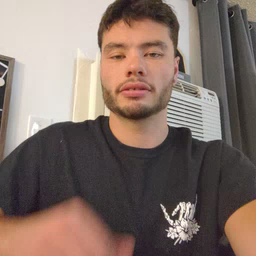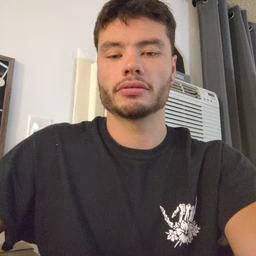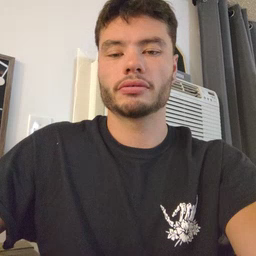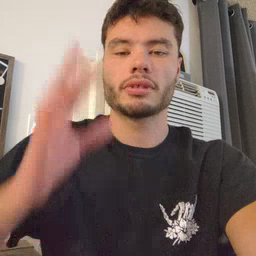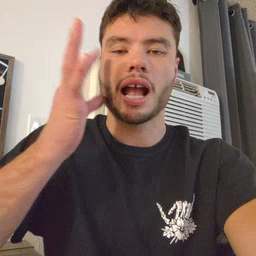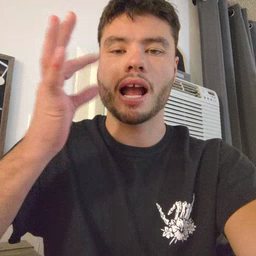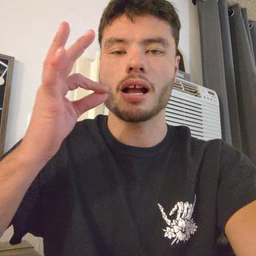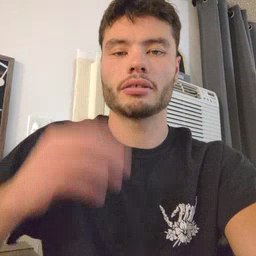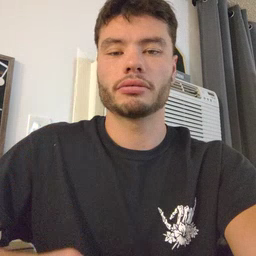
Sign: cat